Question: In my UITableViewController, my toolbar follows my tableview when I scroll it. My code looks like this:
'''
override func viewDidLoad() {
let toolbar: UIToolbar = UIToolbar()
let checkButton = [UIBarButtonItem(title: "Done", style: .Done, target: self, action: "checkedPress")]
toolbar.frame = CGRectMake(0, self.view.frame.size.height - 46, self.view.frame.size.width, 48)
toolbar.sizeToFit()
toolbar.setItems(checkButton, animated: true)
toolbar.backgroundColor = UIColor.redColor()
self.view.addSubview(toolbar)
}
'''
and it looks like this when I run the app:

I want the toolbar to stick to the bottom of the view, how is this achieved?
Any suggestions would be appreciated.
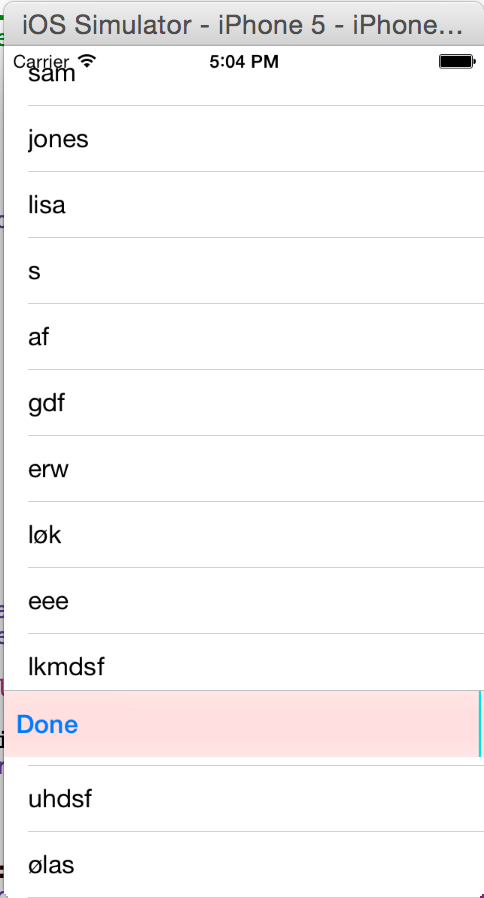
Answer: The problem is that since you're using a 'UITableViewController', with 'self.view.addSubview(toolbar)', you've added your toolbar as a subview of your 'UITableViewController''s 'view', i.e. a 'UITableView'. As a subview of the 'UITableView', the toolbar will scroll along with the table.
The solution: Use a 'UIView' containing a 'UITableView' instead of using a 'UITableViewController' if you'd like to customize your view controller. That way you can add elements to the view that aren't subviews of your tableview.